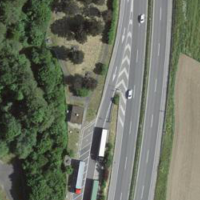
EUNIS habitat code: 57
Species observed at this site:
Prunus mahaleb